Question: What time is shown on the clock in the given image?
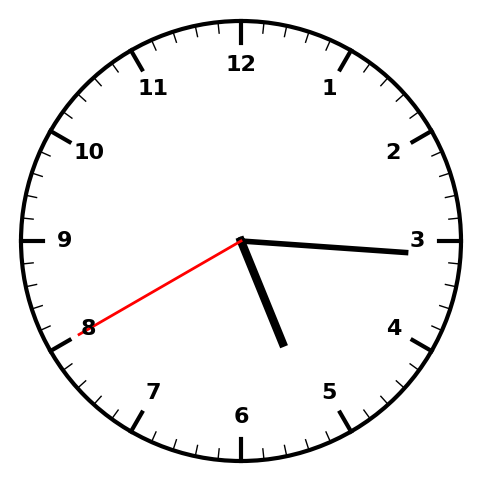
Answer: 05:15:40